Field crop: maize
Growth stage: 2
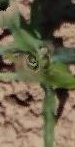
Species: maize